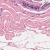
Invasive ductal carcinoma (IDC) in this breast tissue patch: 0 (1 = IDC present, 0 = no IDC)